Interaction volume radius: 10 \u00c5
Interaction volume height: 20 \u00c5
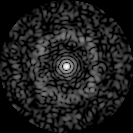
Disorder parameter: 0.7753